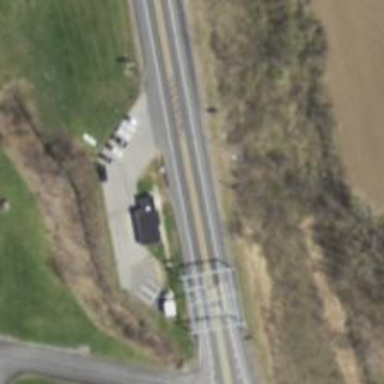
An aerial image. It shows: Toll gantry on the road.